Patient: sex F, age 69
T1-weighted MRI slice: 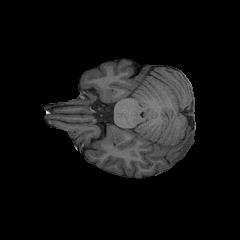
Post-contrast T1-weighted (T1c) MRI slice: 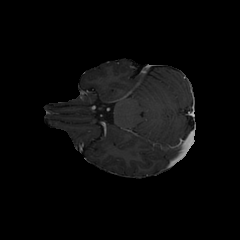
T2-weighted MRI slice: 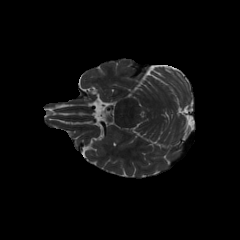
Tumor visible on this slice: yes
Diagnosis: Glioblastoma, IDH-wildtype
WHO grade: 4